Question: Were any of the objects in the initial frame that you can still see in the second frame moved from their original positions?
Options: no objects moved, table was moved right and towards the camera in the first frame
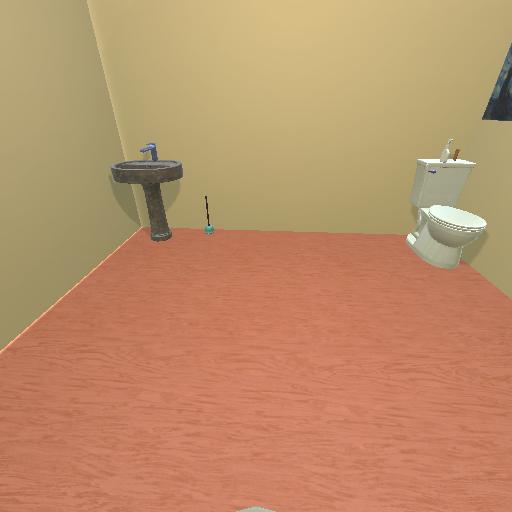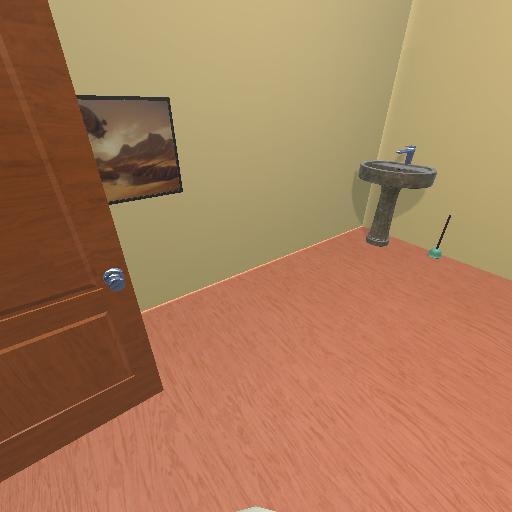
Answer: no objects moved